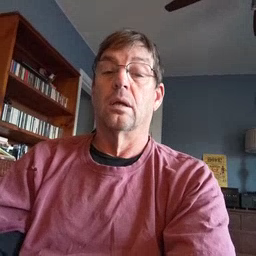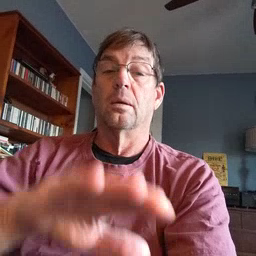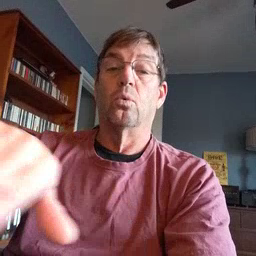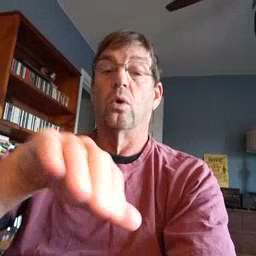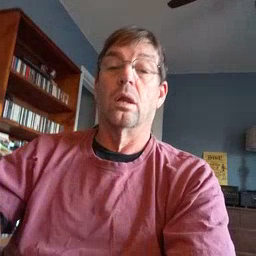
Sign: pool